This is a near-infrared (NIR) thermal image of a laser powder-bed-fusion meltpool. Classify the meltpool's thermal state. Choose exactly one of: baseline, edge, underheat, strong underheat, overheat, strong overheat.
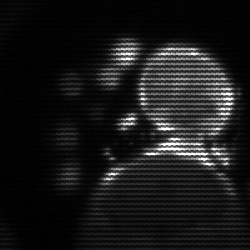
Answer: edge